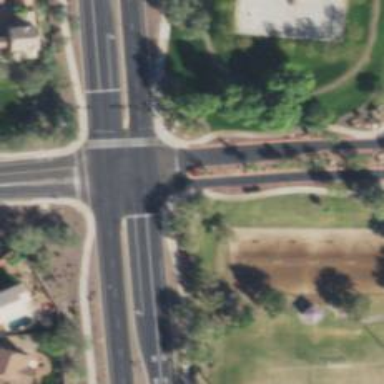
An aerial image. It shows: Solid stop line on the road marking.